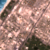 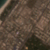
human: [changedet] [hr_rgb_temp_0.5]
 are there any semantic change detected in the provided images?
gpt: No change was made.